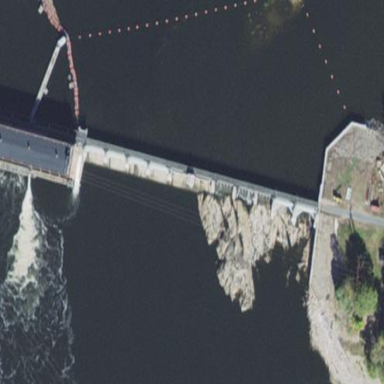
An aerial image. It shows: Dam across waterway.